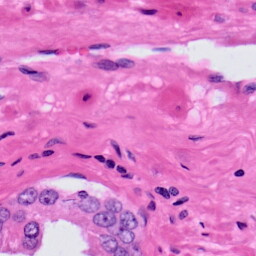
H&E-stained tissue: Prostate